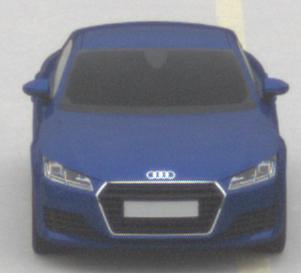
Make: Audi
Model: TT Coupé 1.8 TFSI
Detailed model: TT (8S) Coupé
Model produced from: 2015/08
Model produced until: 2018/06
Doors: 3
Color: blue
Road condition: dry road
Daytime: midday
Contrast: low contrast